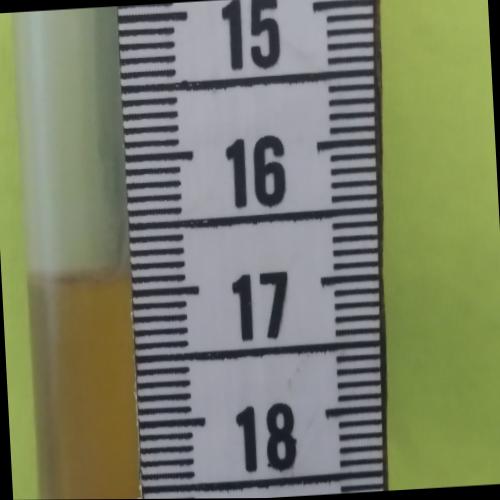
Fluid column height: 16.9 cm